Interaction volume radius: 10 \u00c5
Interaction volume height: 30 \u00c5
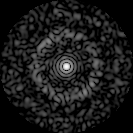
Disorder parameter: 0.839